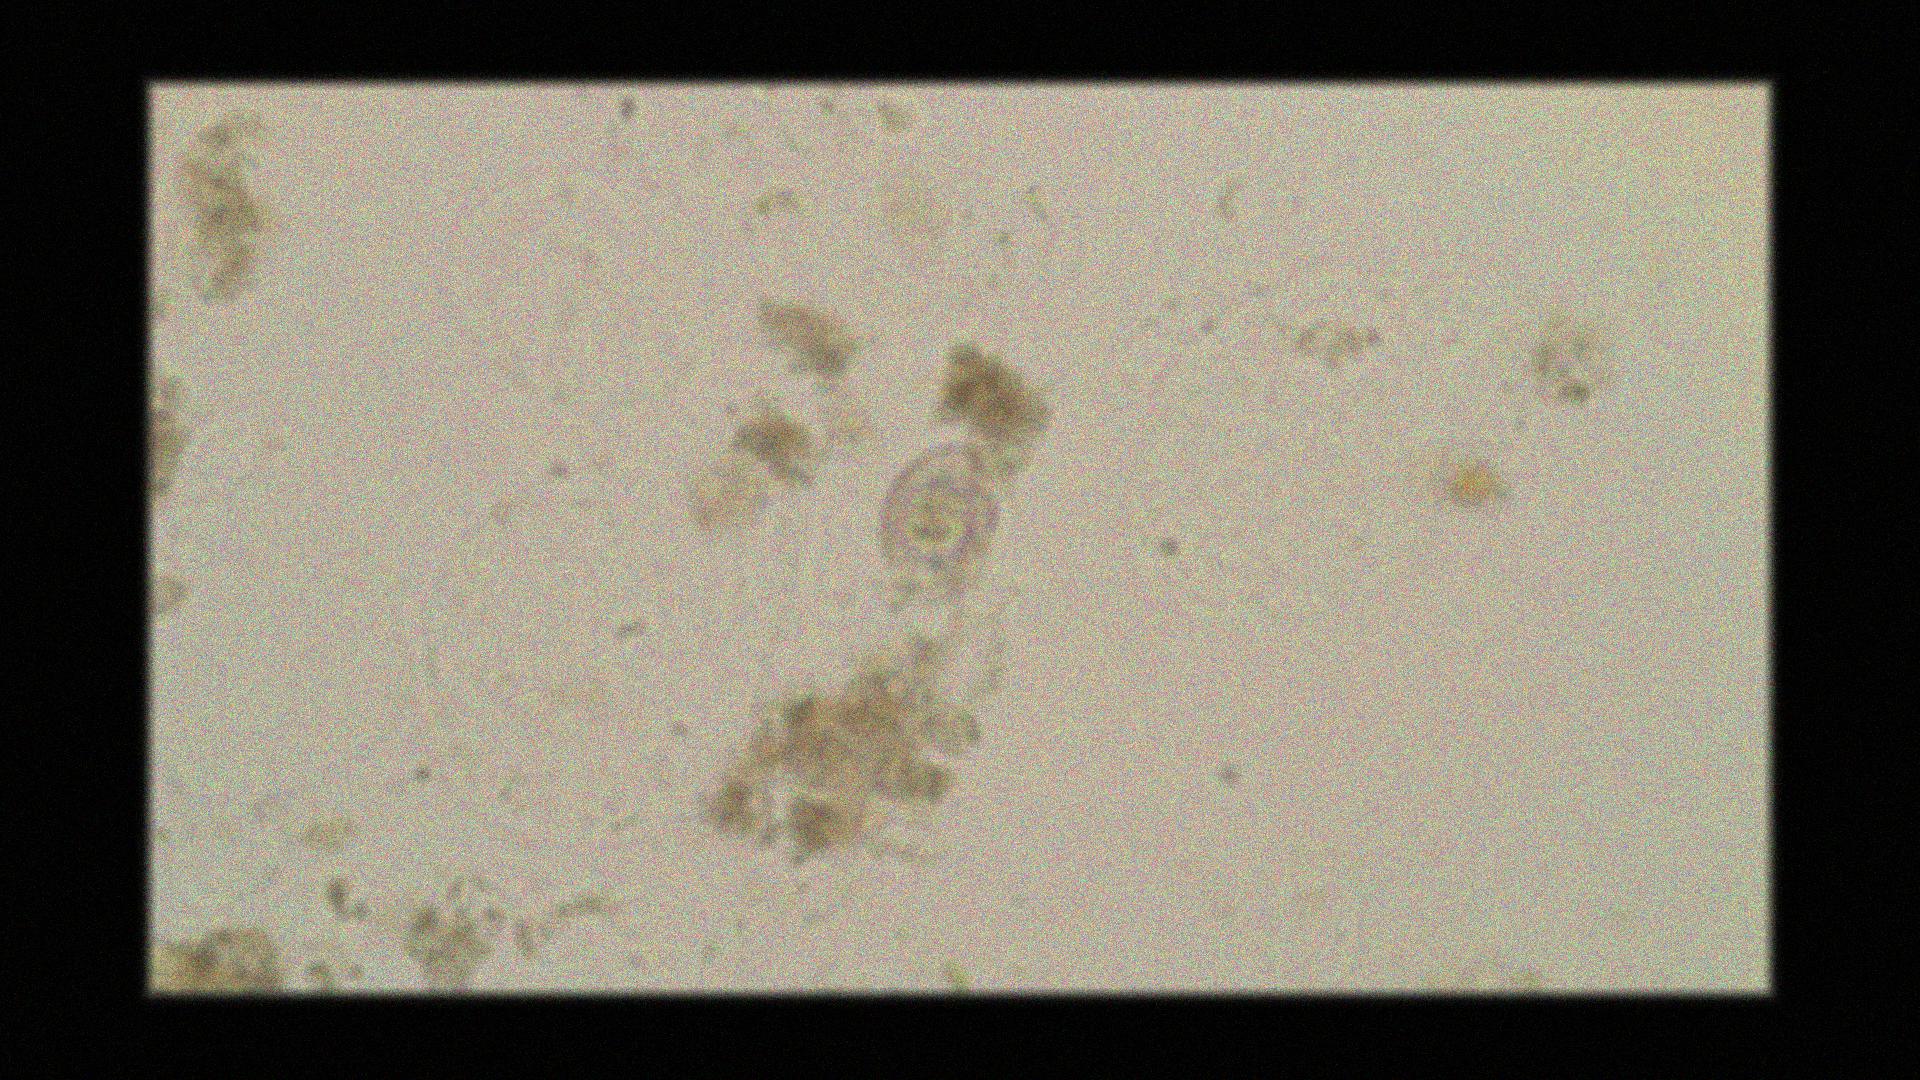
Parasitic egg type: Hymenolepis nana